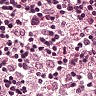
Metastatic tissue present: no